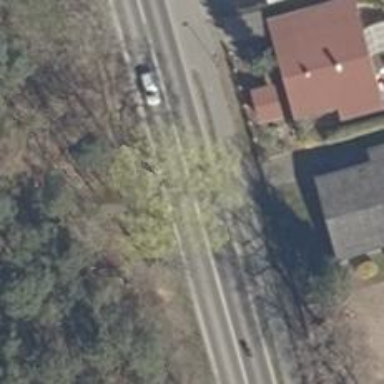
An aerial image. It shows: Secondary road with asphalt surface.